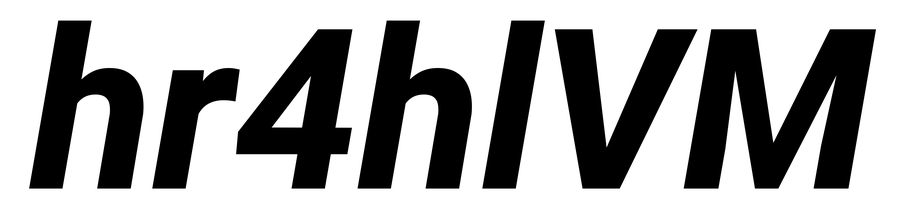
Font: Roboto-Italic_ExtraBold_Italic